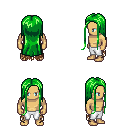
a pixel art fantasy rpg character, male body template, human, tanned skin, brown tattered cape, white pants, green extra-long hairstyle, four views (front, back, left, right), 2x2 character sprite sheet, small pixel art, hard edges, no anti-aliasing